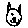
Label: cat